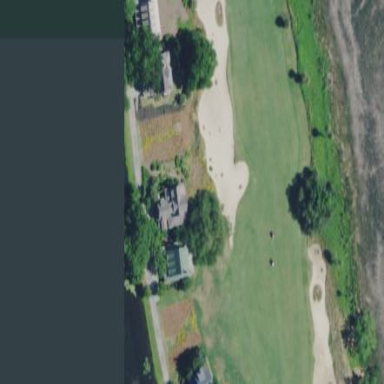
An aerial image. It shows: Area with grass used as rough in golf course.